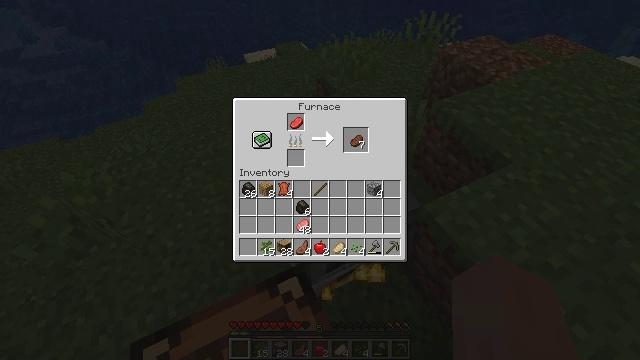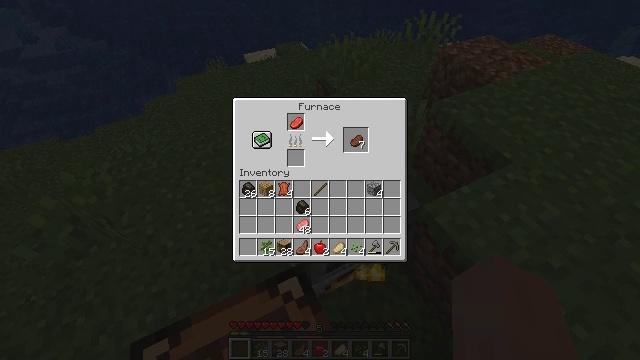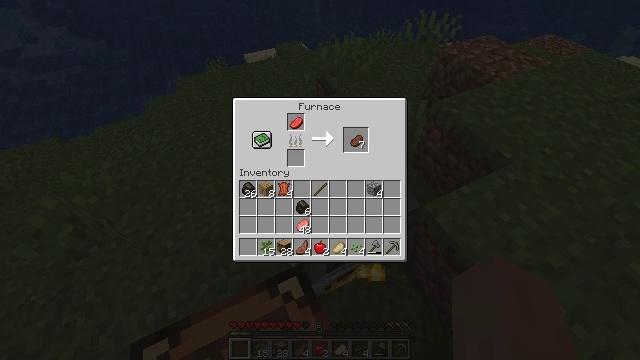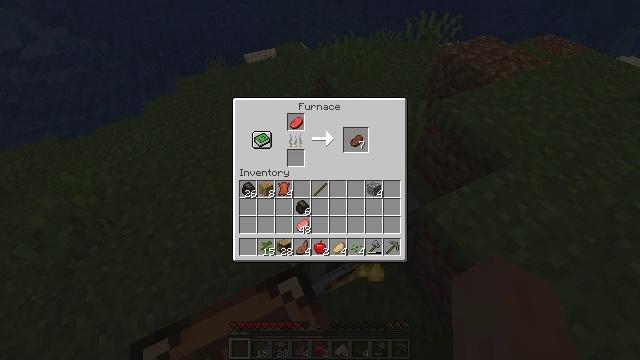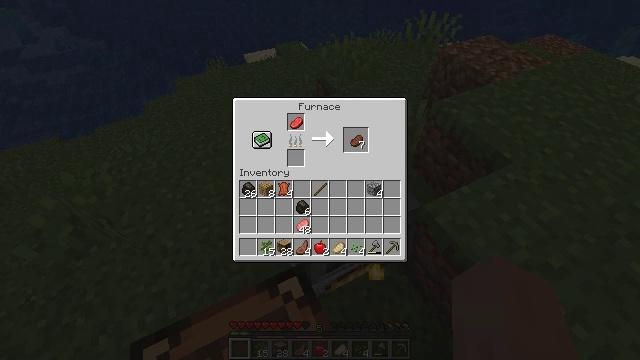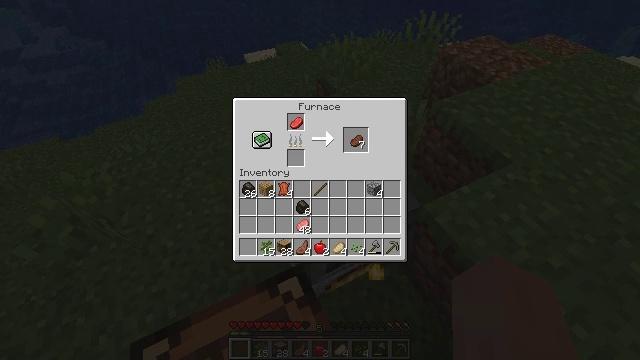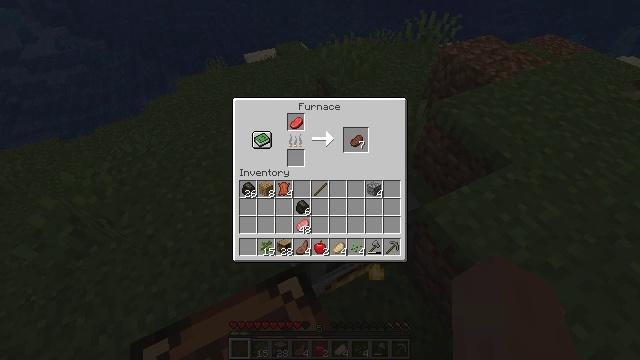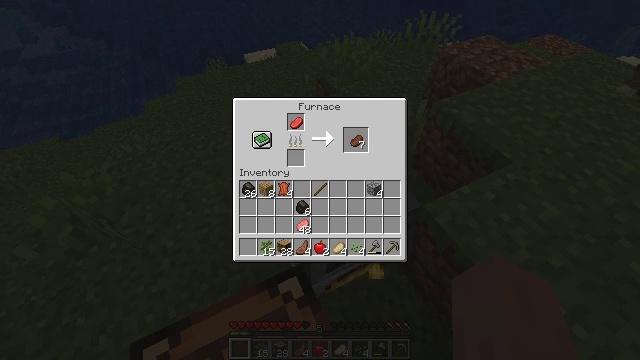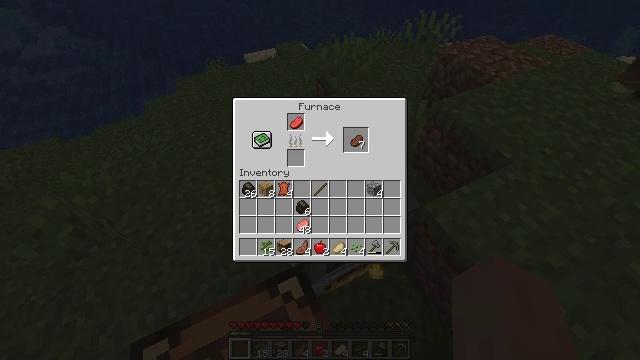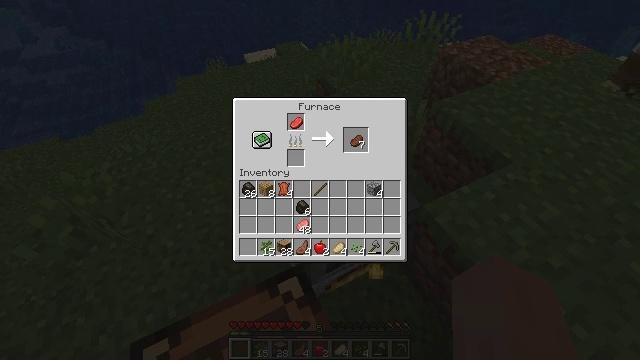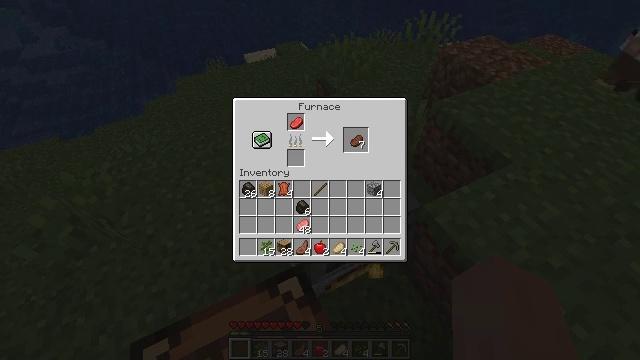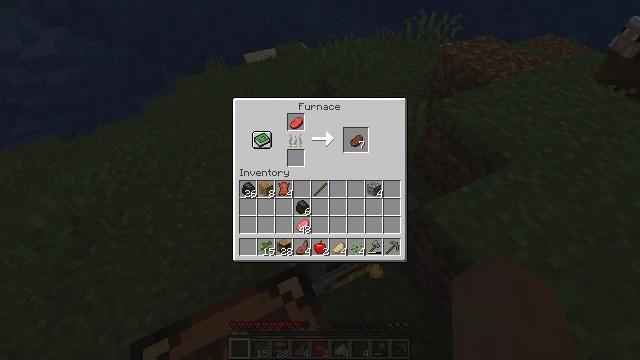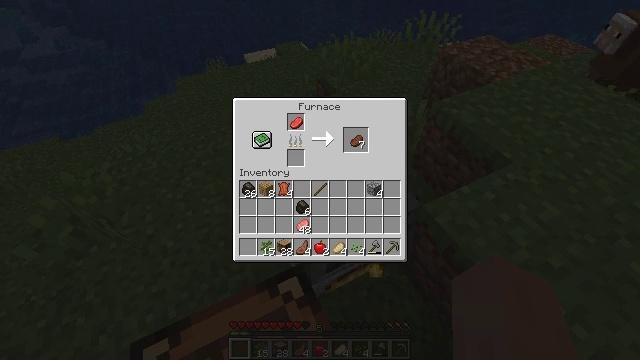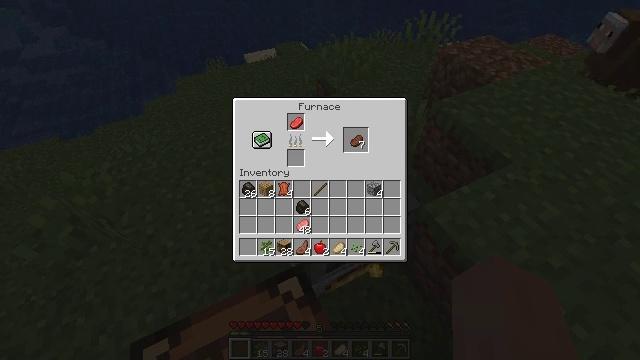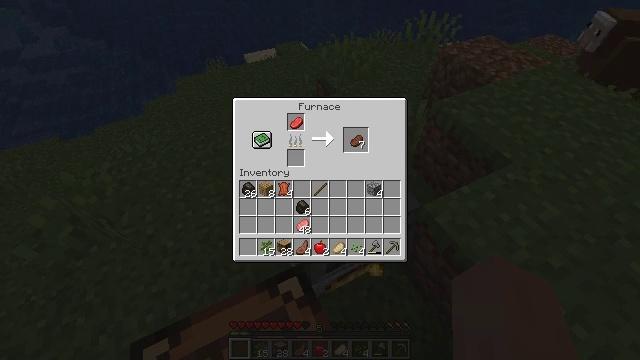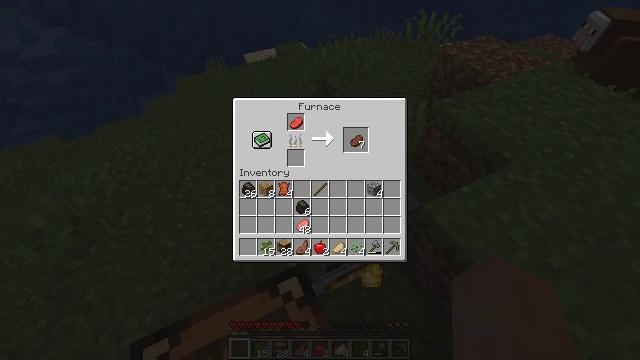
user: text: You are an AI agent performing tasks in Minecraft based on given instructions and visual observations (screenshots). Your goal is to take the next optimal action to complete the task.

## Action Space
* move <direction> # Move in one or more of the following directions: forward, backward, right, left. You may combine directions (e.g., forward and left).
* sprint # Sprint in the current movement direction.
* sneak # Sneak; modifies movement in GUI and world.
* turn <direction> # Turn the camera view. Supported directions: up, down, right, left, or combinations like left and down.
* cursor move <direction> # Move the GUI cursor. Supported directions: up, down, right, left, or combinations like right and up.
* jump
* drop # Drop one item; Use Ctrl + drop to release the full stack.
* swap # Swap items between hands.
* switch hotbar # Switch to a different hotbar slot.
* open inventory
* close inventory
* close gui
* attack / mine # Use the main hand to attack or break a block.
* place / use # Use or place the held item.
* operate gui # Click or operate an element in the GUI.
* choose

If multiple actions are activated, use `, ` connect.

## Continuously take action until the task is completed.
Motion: motion action
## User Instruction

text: Craft a cooked beef on the furnace.
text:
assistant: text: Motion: no_op
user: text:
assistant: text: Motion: no_op
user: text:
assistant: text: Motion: no_op
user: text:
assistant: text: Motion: no_op
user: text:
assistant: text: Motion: no_op
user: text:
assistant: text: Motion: no_op
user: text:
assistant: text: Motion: no_op
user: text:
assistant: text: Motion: no_op
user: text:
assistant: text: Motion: no_op
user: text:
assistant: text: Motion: no_op
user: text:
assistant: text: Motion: no_op
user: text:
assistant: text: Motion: no_op
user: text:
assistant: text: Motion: no_op
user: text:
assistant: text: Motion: no_op
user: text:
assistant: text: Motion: no_op
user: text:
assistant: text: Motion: no_op
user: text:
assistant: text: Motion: no_op
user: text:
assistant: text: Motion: no_op
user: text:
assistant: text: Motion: no_op
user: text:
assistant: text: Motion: no_op
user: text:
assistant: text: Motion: no_op
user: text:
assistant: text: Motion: no_op
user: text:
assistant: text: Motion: no_op
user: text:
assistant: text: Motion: no_op
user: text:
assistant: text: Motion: no_op
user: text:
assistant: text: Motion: no_op
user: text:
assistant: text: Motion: no_op
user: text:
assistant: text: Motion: turn down
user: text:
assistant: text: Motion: turn down
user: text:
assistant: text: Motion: turn down